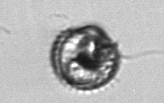
Label: Proterythropsis